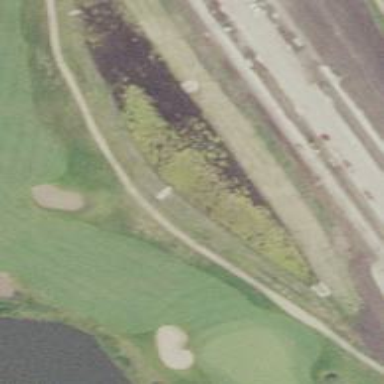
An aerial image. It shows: Water hazard on golf course.